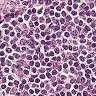
Metastatic tissue present: no